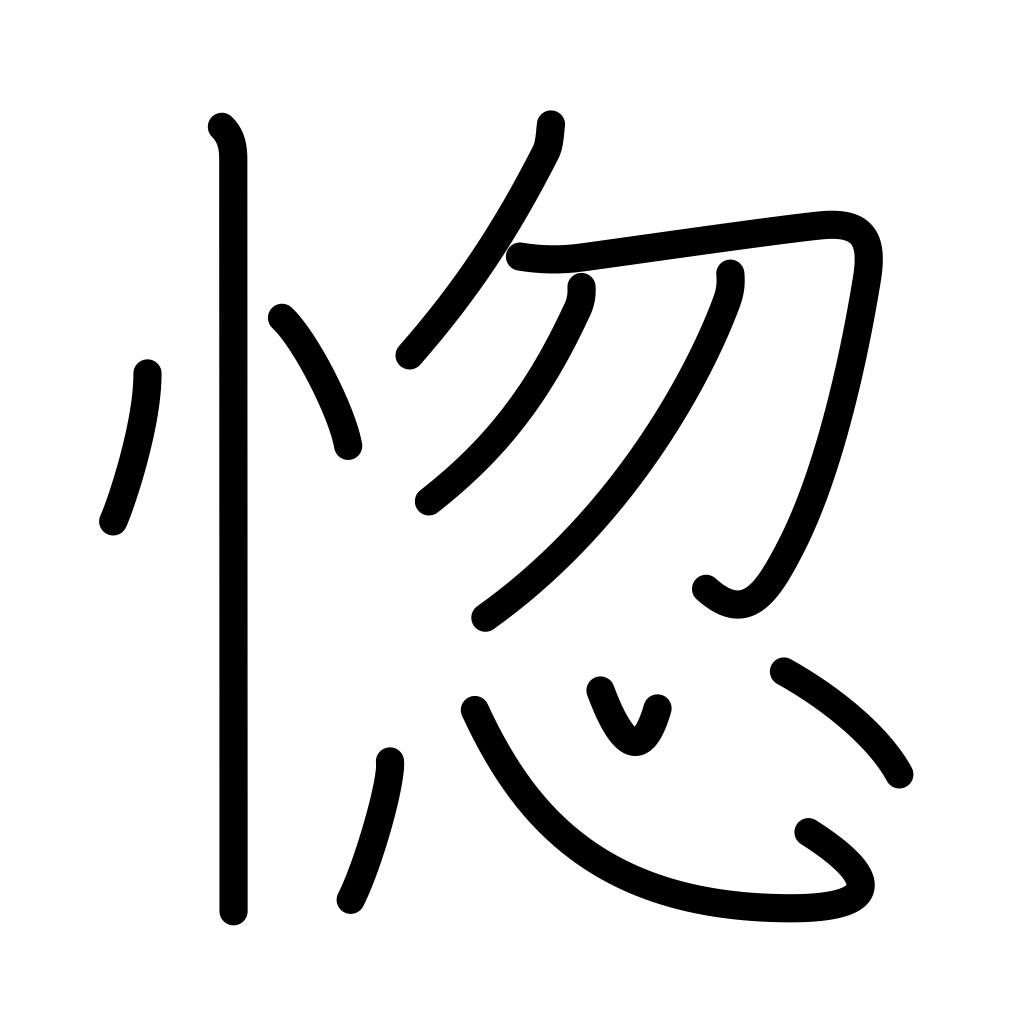
Meaning: fall in love with, admire, grow senile